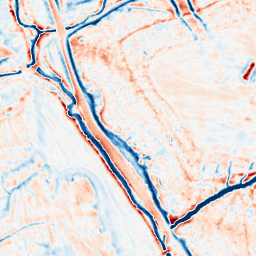
Category: edge_preserving
Decomposition family: guided
Decomposition parameters: radius: 4
eps: 0.001
Upsampling method: linear_exact
Upsampling parameters: scale: 2
Upsampling scale: 2